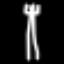
Label: fork